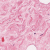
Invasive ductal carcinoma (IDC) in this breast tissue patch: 0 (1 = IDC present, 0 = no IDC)